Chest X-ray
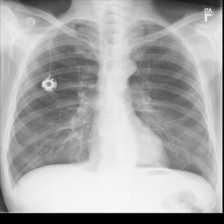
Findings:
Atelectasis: positive
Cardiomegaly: negative
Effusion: positive
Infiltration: negative
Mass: negative
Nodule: negative
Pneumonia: negative
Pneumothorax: negative
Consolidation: negative
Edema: negative
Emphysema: negative
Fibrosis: negative
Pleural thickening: negative
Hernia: negative